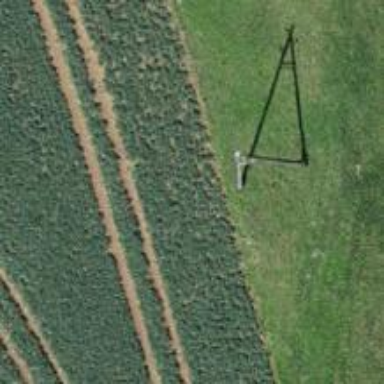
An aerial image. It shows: Power pole.